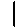
Label: line